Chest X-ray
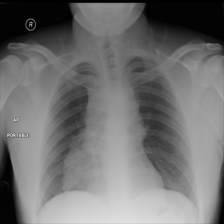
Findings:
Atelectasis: negative
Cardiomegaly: negative
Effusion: negative
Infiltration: negative
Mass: negative
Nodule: negative
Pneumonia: negative
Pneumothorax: negative
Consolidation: negative
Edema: negative
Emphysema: negative
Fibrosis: negative
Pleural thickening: negative
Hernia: negative